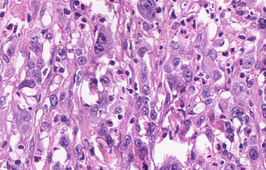
Tumor epithelial tissue: yes
Tumor-associated stroma tissue: no
Normal tissue: no